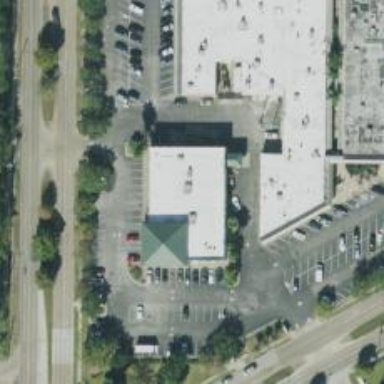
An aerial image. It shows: Pharmacy providing healthcare services.